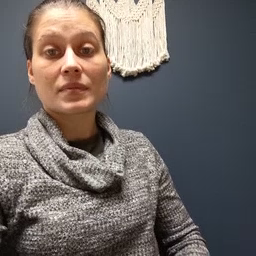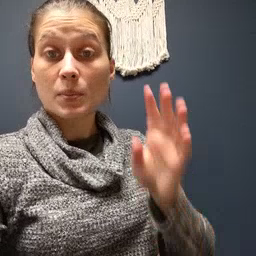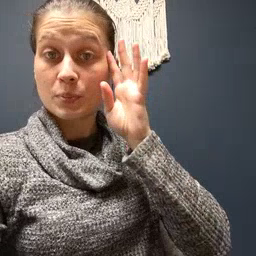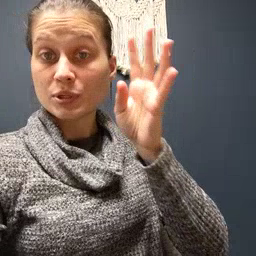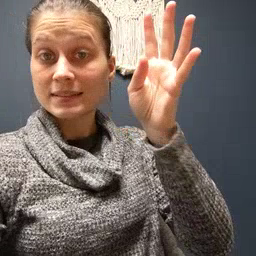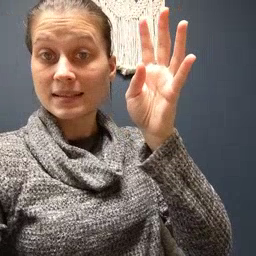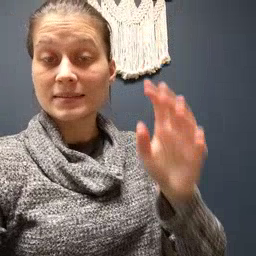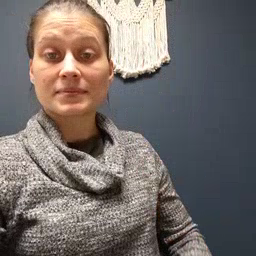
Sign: pretend